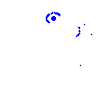
Particle: electron